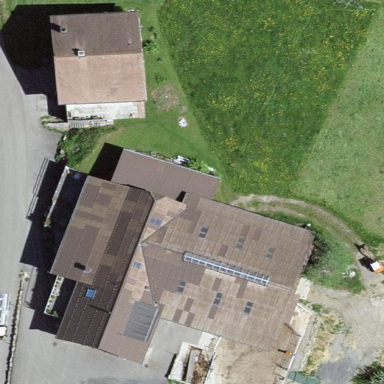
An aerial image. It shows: Farmyard in rural farm setting.